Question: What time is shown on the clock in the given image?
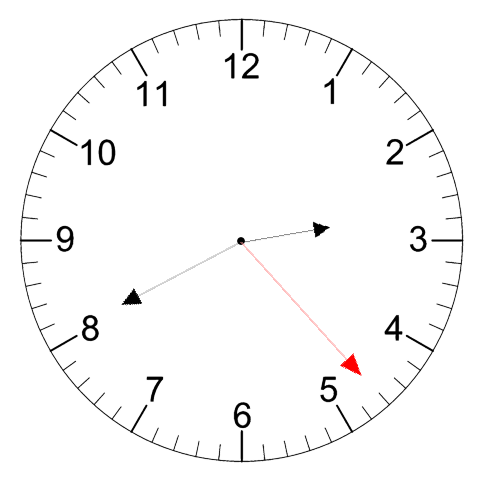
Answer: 02:40:23